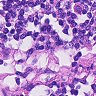
Metastatic tissue present: no